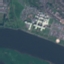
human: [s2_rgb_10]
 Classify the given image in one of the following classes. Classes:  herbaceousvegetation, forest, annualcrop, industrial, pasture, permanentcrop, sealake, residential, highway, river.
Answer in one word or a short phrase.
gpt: River